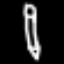
Label: pencil